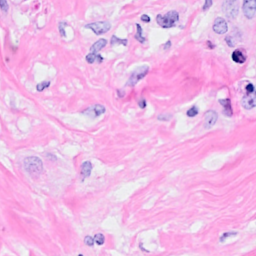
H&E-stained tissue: Breast